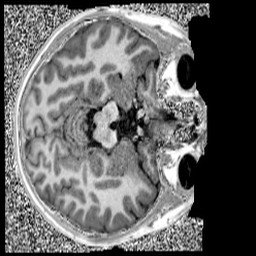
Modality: UNIT1
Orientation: axial
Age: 11
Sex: male
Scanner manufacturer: siemens
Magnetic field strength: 3 T
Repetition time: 4 s
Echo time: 0.00299 s